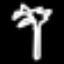
Label: palm tree